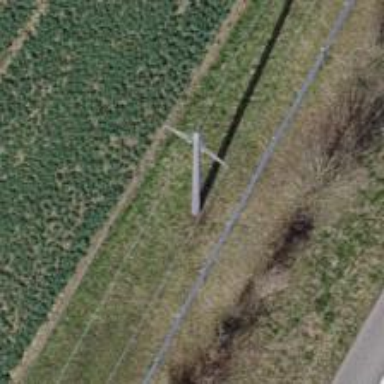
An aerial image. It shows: Concrete power pole.